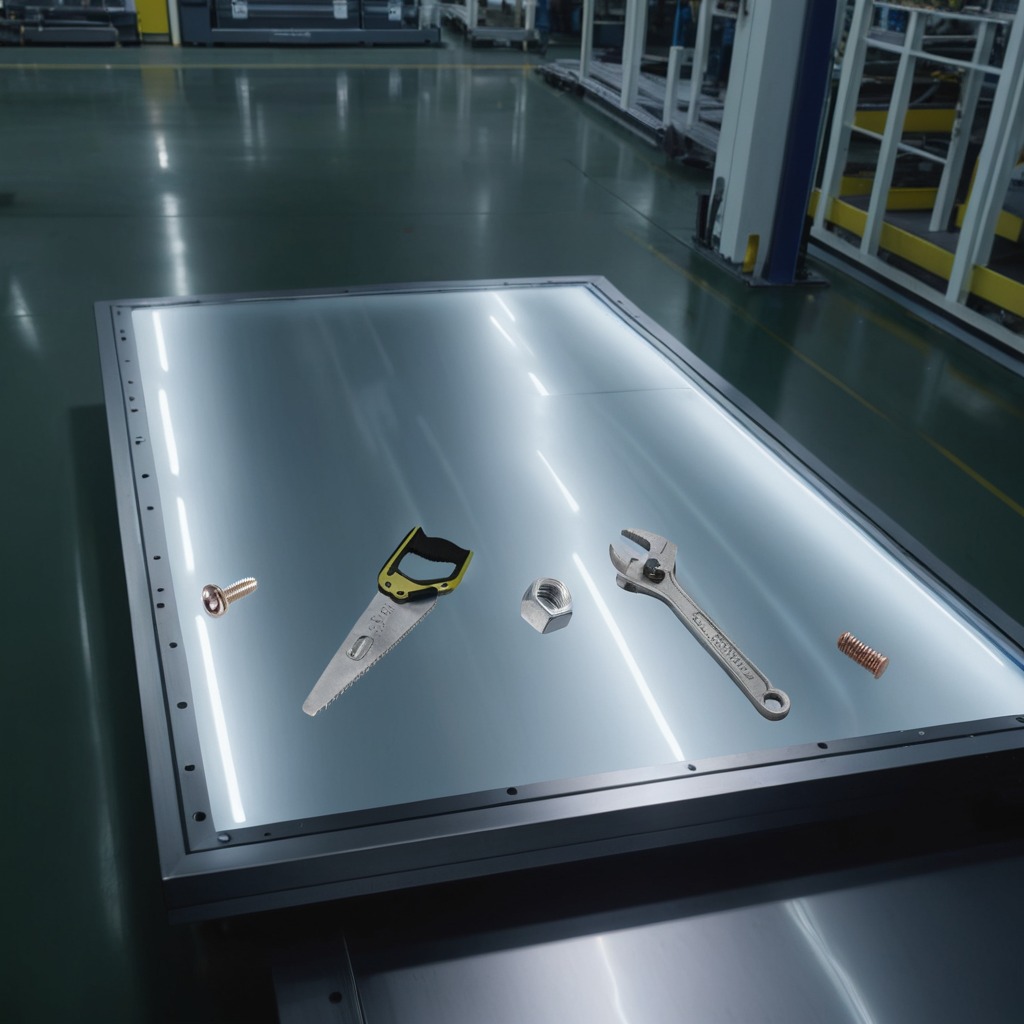
A metal machine screw, a coiled metal spring, a handheld metal saw, a metal nut, and a wrench are lying on the metal table.